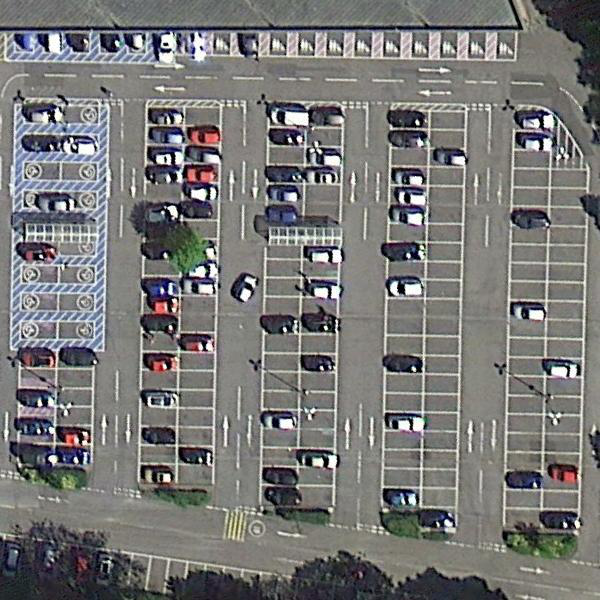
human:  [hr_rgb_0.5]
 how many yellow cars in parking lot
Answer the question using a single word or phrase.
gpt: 0